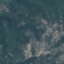
Land use / land cover: HerbaceousVegetation